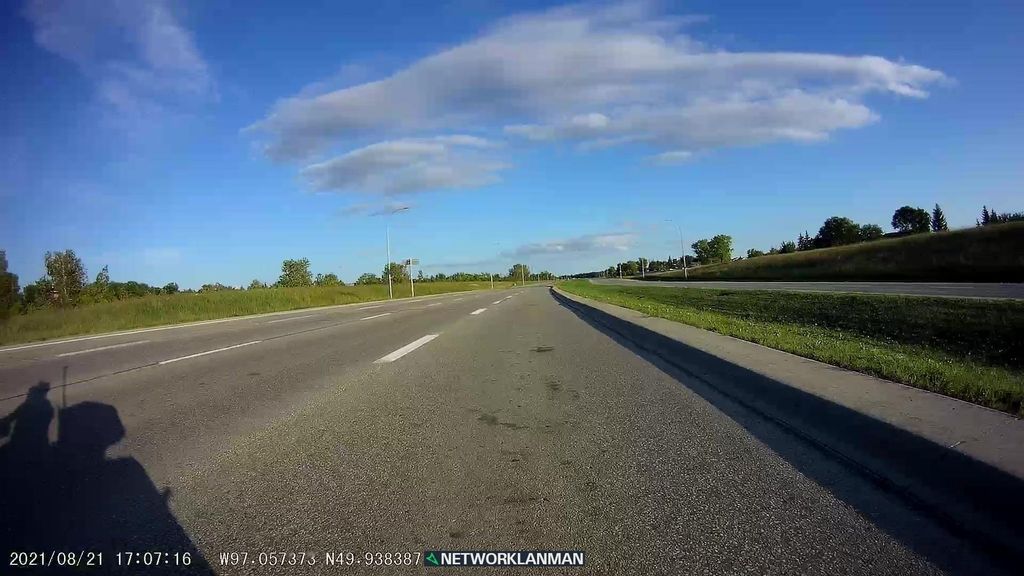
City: winnipeg